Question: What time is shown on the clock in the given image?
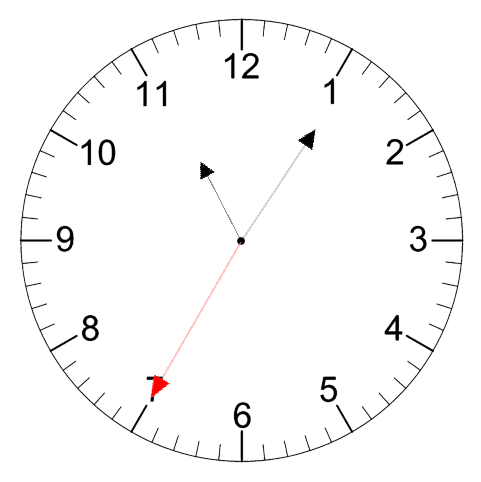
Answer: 11:05:35